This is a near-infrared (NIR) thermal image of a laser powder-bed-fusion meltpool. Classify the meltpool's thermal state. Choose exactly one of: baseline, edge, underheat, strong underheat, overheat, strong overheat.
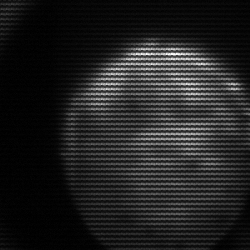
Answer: edge